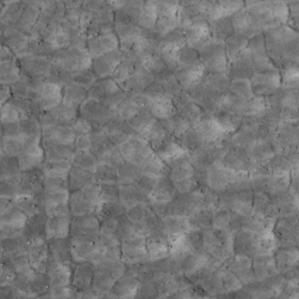
Label: non_frost